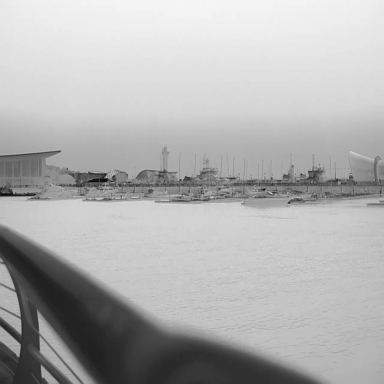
There are five canoes in the infrared image.